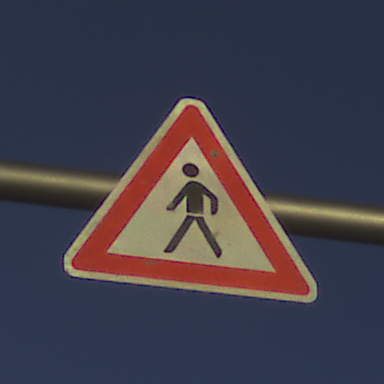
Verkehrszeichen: FussgaengerRechts
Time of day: SunriseSunset
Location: Outdoor (Nature)
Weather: PartlyCloudy
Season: NotSpecified
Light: Natural